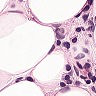
Metastatic tissue present: yes